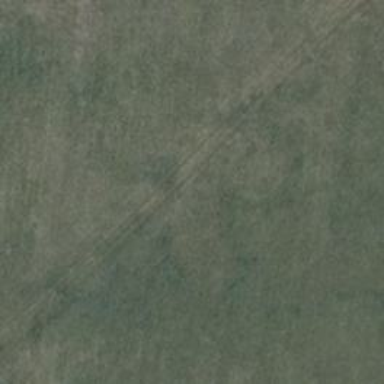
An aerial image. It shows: Grass track with grade5 tracktype.